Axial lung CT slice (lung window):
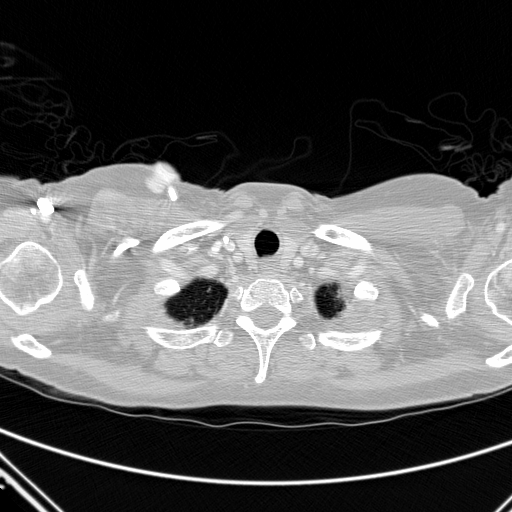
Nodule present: no